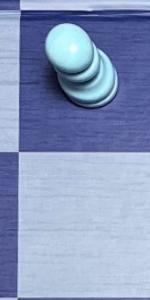
Label: Empty